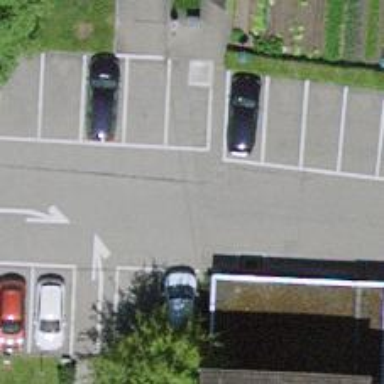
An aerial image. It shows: Road serving as parking aisle.